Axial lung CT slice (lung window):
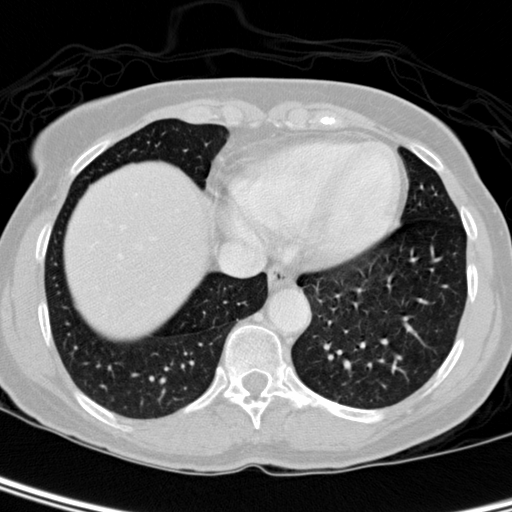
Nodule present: no